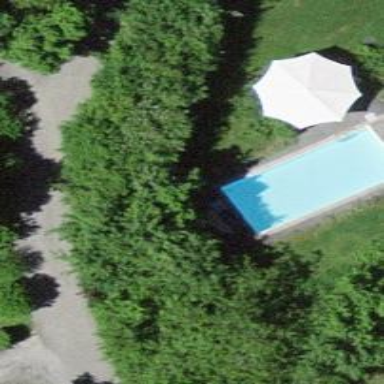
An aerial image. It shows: Swimming pool located in leisure land.